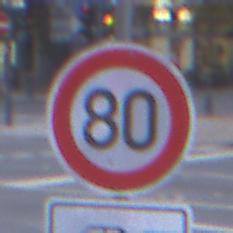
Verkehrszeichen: Geschwindigkeit80
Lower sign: HinweisDurchSinnbild15
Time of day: SunriseSunset
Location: Outdoor (Urban)
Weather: PartlyCloudy
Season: NotSpecified
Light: Natural